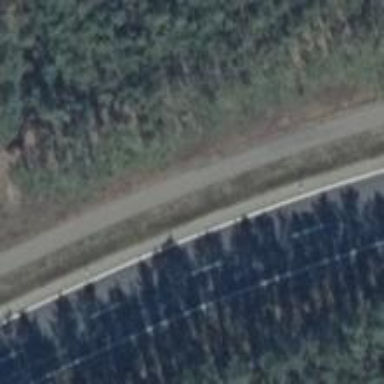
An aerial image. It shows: Asphalt cycleway.